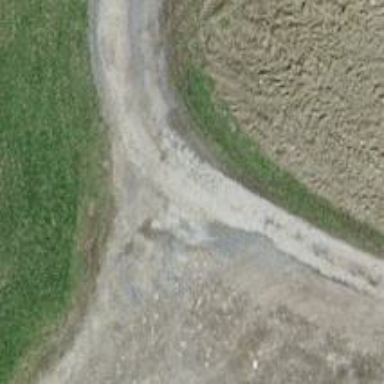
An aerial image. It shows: Gravel track with grade2 tracktype.